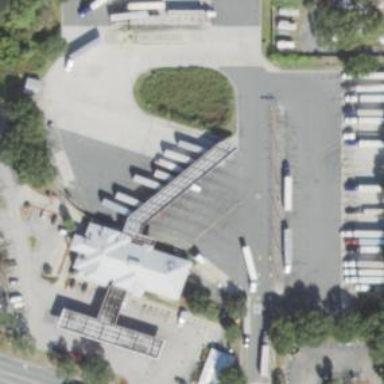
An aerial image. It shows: Fuel station with roof.